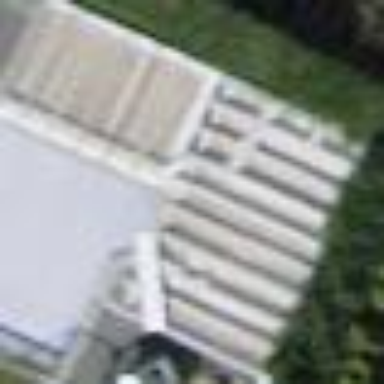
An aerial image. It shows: View of roof of building.